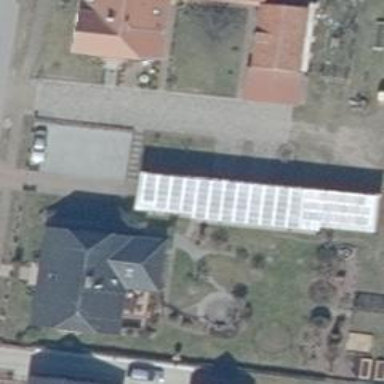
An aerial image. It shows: Small solar photovoltaic panel generator is producing electricity.